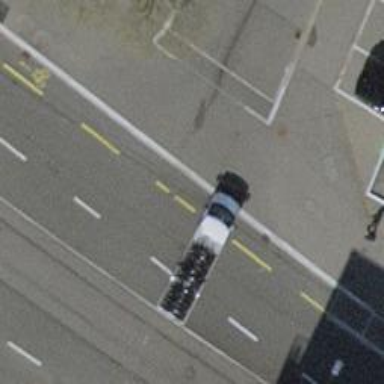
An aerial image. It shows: Unmarked crossing with traffic calming table.